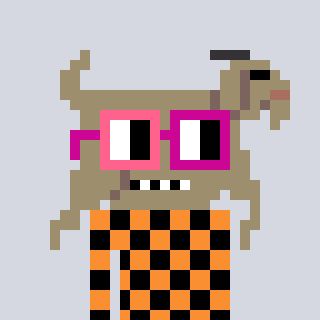
a pixel art character with square pink and red glasses, a goat-shaped head and a orange-colored body on a cool background